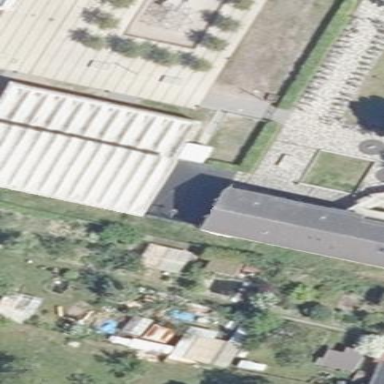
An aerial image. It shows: Sports hall building.